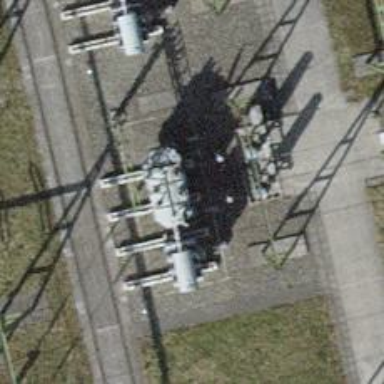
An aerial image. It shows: Transformer is shown.